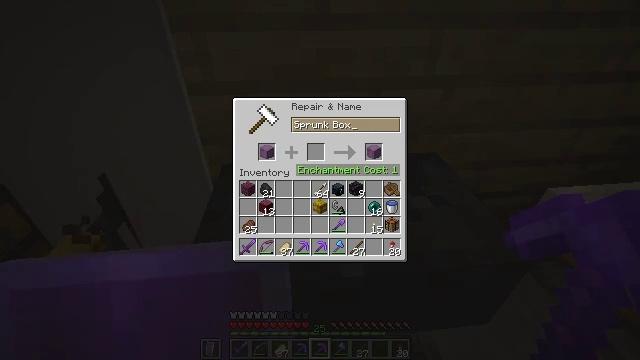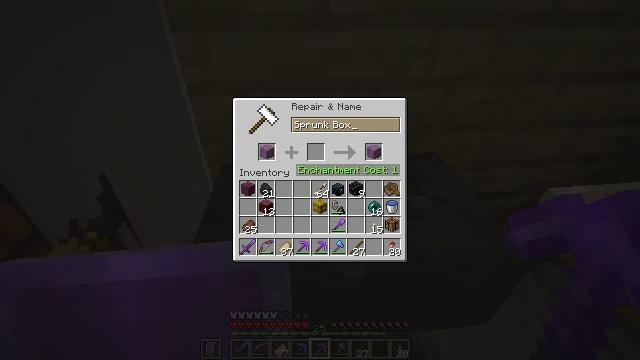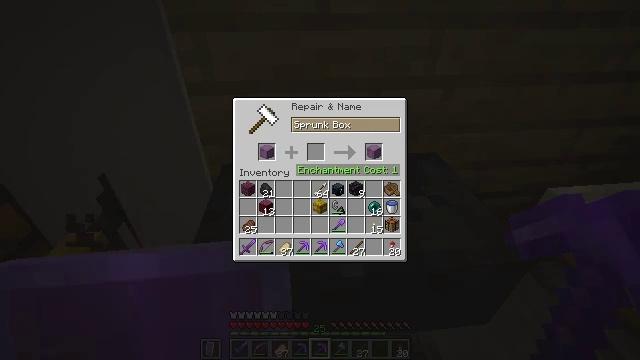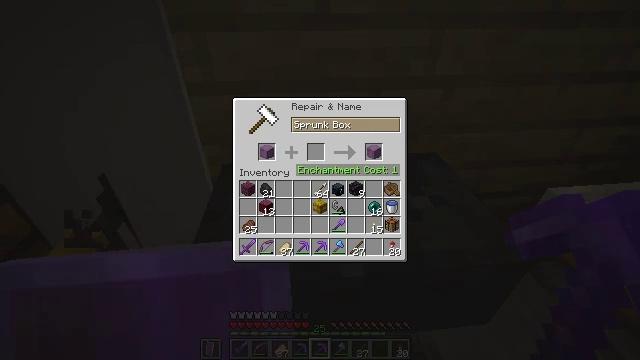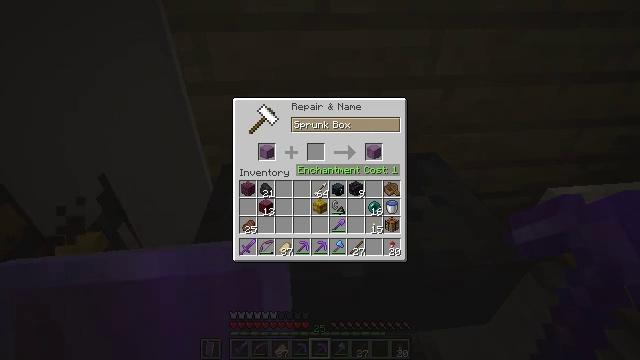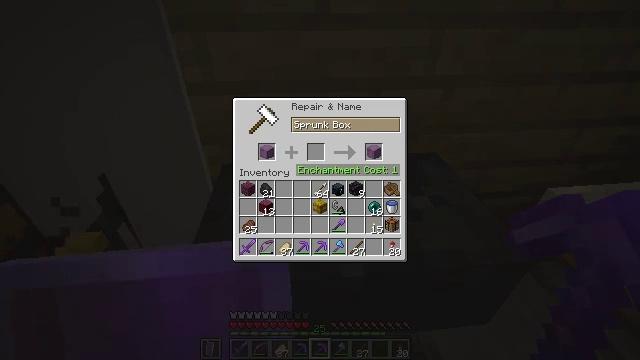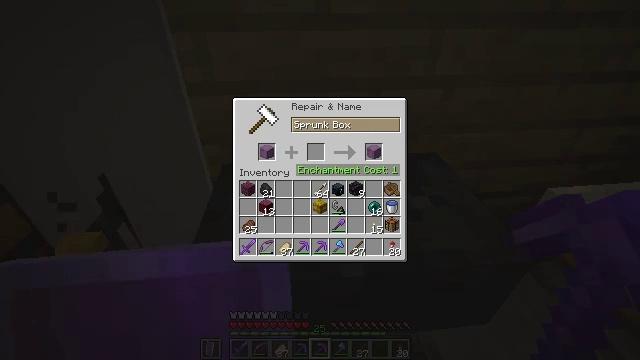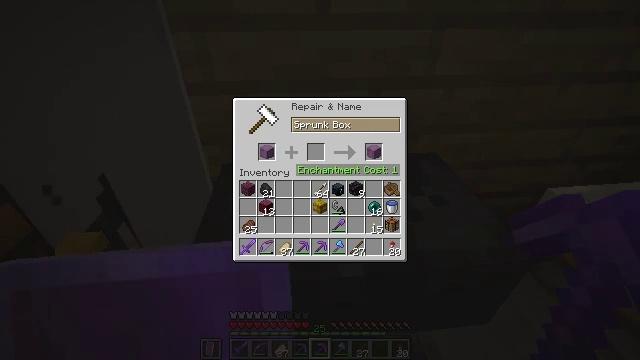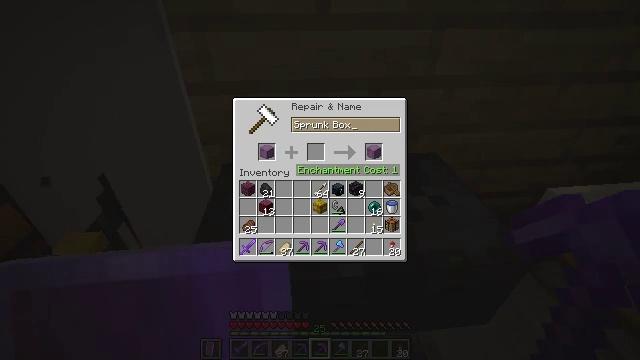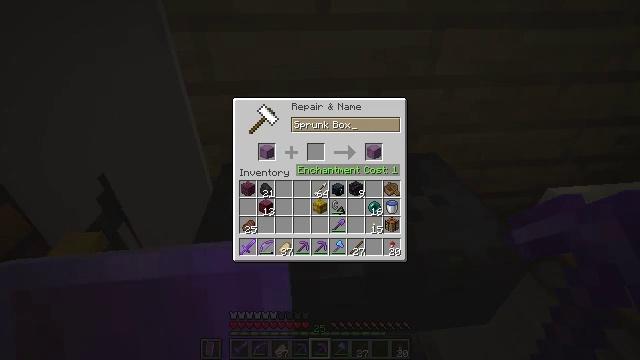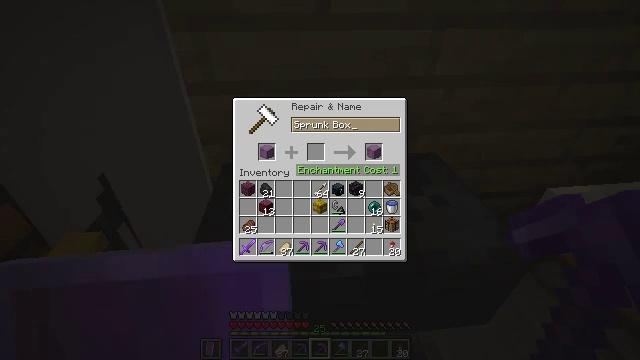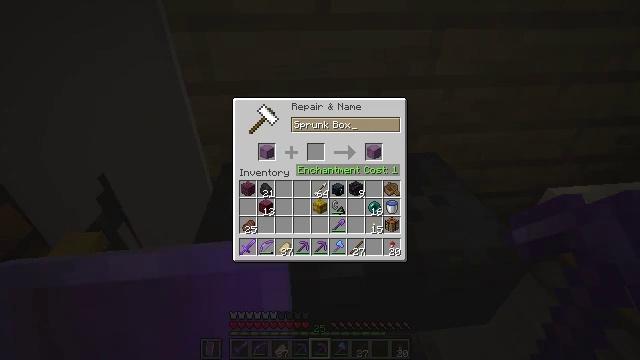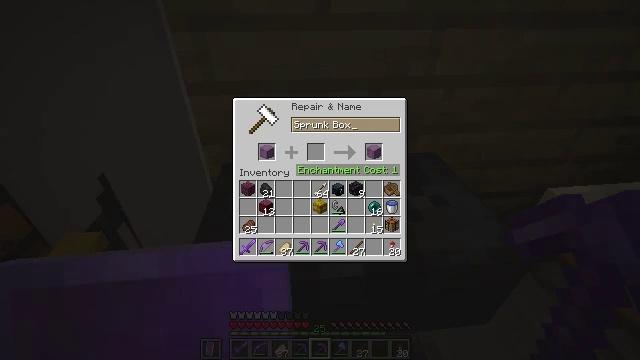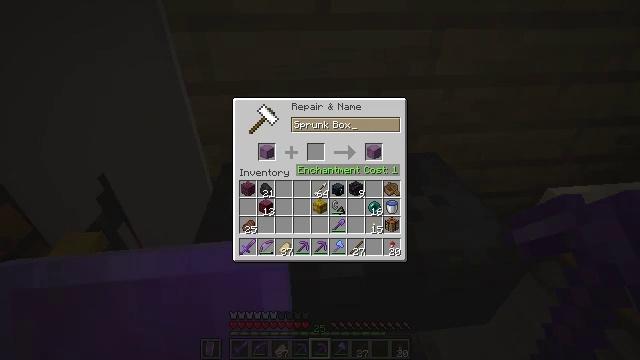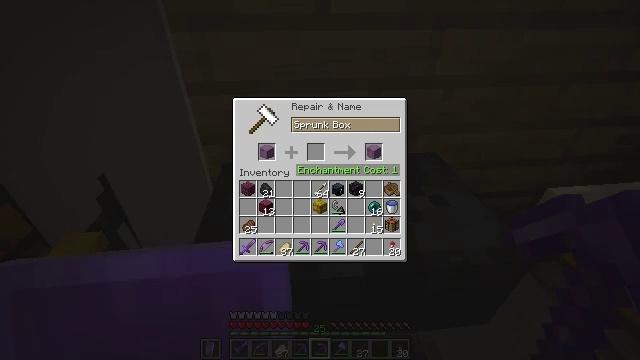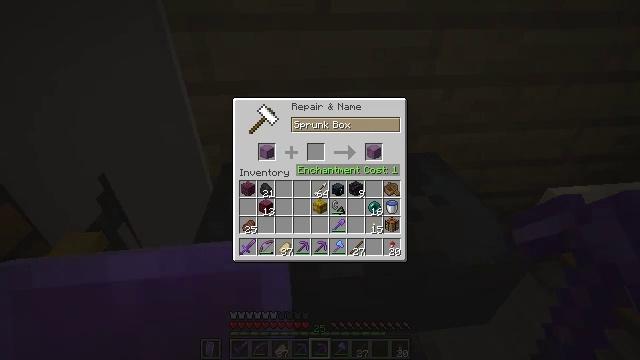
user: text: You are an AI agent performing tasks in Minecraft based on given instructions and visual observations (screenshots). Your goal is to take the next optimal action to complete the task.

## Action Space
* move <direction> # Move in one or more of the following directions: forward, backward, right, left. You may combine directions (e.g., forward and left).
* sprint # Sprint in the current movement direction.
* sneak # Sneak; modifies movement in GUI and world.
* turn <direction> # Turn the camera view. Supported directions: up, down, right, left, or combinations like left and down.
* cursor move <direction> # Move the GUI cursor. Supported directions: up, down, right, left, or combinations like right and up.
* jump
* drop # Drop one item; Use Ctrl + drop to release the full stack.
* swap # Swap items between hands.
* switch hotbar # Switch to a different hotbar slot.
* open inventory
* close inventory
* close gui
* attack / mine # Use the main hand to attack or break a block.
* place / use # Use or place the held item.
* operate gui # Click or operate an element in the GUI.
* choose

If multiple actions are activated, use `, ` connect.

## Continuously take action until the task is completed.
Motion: motion action
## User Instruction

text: Craft magenta dye.
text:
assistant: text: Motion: no_op
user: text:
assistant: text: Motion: no_op
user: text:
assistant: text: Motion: no_op
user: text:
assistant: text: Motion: no_op
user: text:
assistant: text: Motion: no_op
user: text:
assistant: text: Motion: no_op
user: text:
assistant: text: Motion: no_op
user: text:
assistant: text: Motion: no_op
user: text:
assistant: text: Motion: no_op
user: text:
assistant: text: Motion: no_op
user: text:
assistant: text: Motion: no_op
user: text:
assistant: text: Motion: no_op
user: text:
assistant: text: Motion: no_op
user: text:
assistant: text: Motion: no_op
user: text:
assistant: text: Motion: no_op
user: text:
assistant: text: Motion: no_op
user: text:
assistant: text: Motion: no_op
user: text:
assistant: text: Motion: no_op
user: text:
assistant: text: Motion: no_op
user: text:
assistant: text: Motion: no_op
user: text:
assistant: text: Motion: no_op
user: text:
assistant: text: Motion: no_op
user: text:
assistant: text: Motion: no_op
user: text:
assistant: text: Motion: no_op
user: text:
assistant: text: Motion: no_op
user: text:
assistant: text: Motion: no_op
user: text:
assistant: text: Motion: no_op
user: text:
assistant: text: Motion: no_op
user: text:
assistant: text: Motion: no_op
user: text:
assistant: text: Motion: no_op